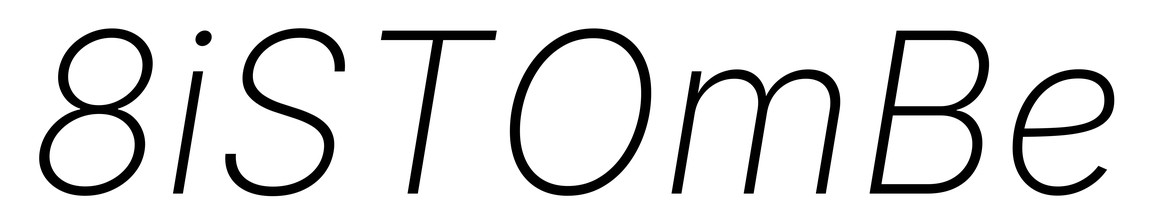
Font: Inter-Italic_ExtraLight_Italic